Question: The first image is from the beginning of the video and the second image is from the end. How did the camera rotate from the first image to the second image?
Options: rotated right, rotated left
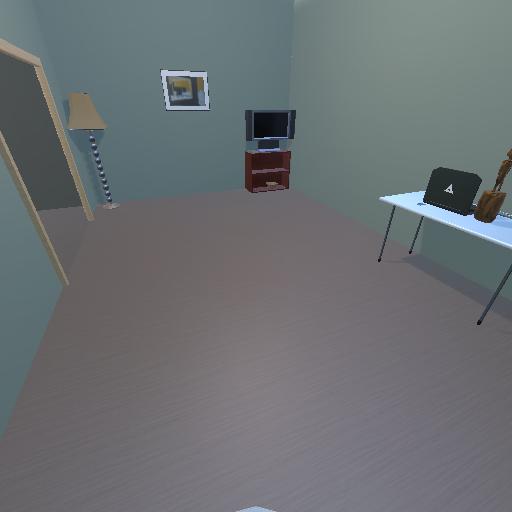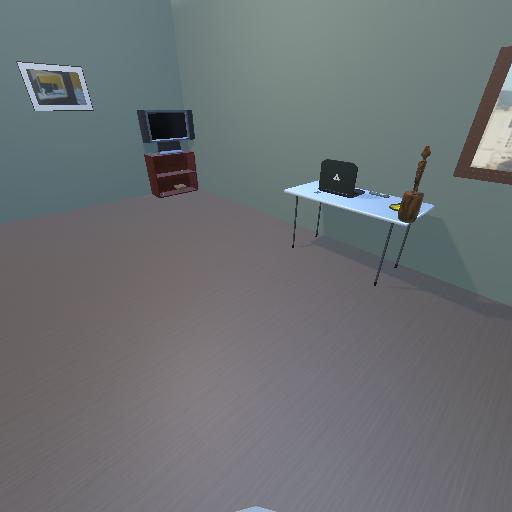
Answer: rotated right